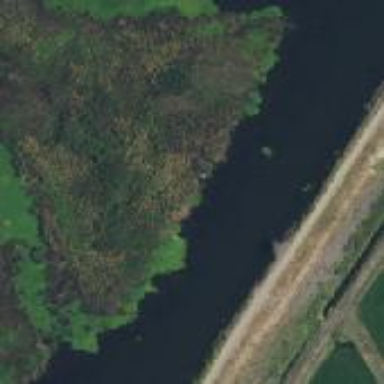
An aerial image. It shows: Marshy wetland area.